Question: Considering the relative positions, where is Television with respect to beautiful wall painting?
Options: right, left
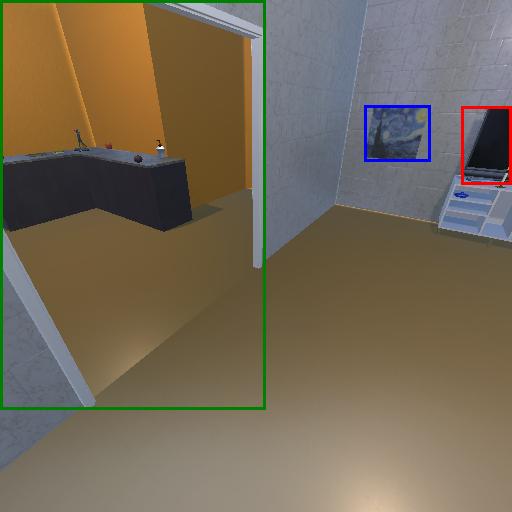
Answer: right